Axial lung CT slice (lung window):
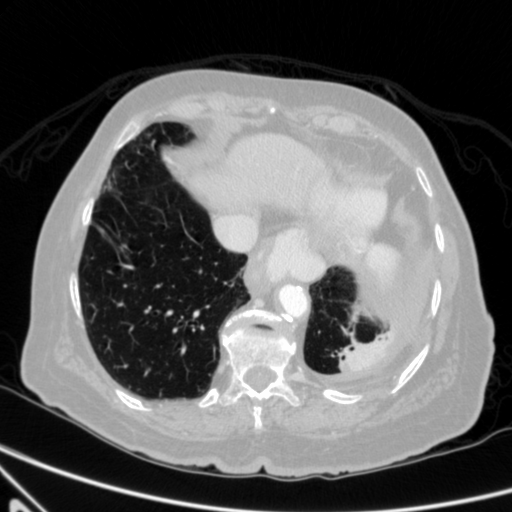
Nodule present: no